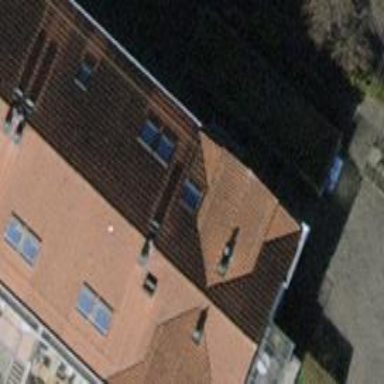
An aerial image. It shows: Terrace building.